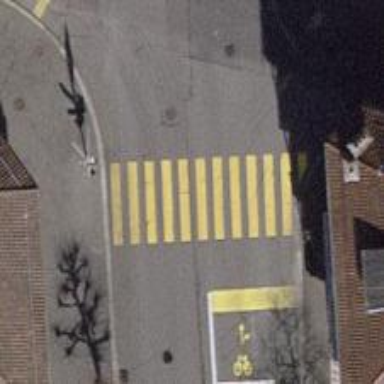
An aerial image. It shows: Crossing with traffic signals.